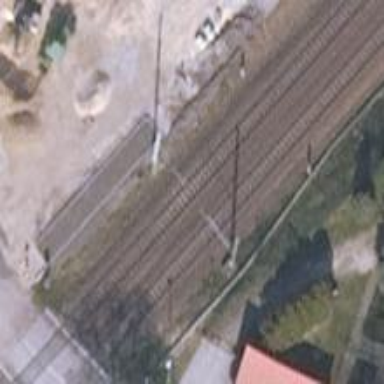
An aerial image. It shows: Milestone along the railway track with catenary mast.